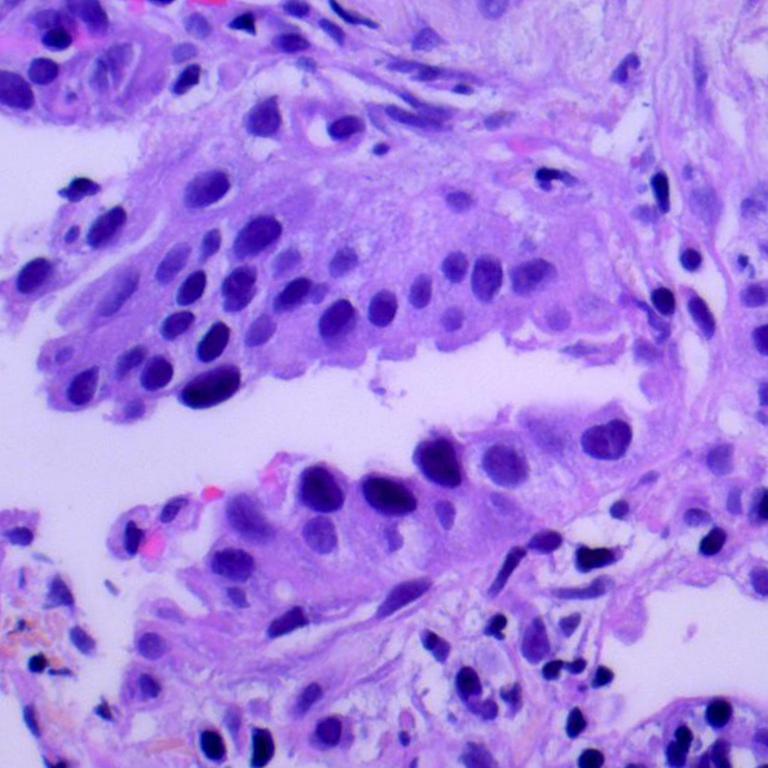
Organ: lung
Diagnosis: adenocarcinomas